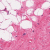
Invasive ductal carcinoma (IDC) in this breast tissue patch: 0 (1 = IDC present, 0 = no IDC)